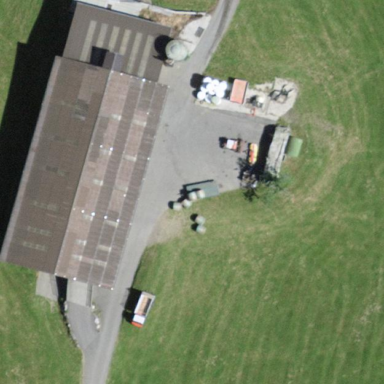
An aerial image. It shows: Farmyard area.